Aerial crown-view tile of a tropical tree (Barro Colorado Island, Panama), acquired 20241112:
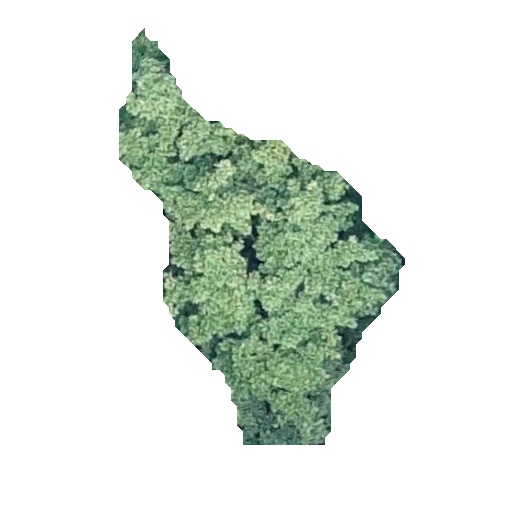
Species: Ficus obtusifolia
GBIF accepted scientific name: Ficus obtusifolia
Crown area: 90.897 m²